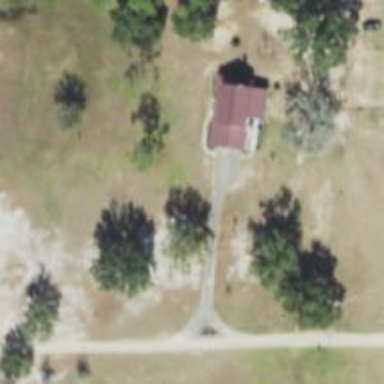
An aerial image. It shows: Driveway leading to service road.